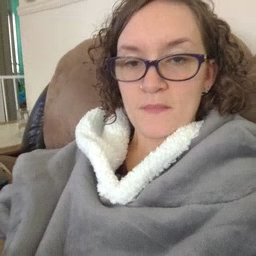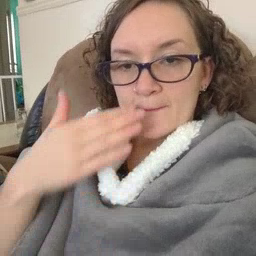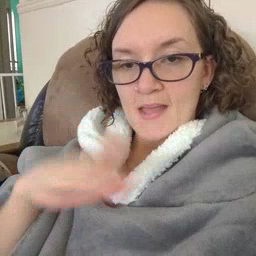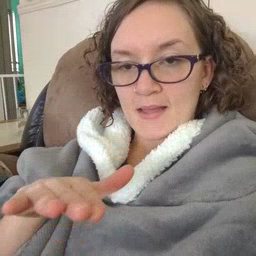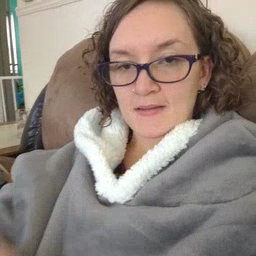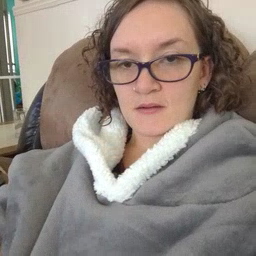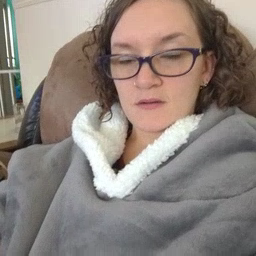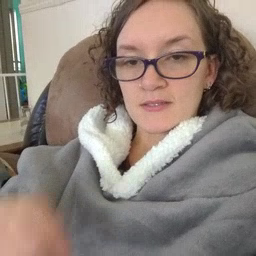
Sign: bad